Question: I'm trying to render html in my Rails application, but the html shows as plain text.
Here is my edit.erb file:
'''
<form action="/posts/update">
<input type="hidden" name="id" value="<%= post.id %>"/>
<input type="text" name="post[title]" value="<%= post.title %>"/>
<textarea rows="10" cols="30" name="post[body]" id=""><%= post.body %></textarea>
<button type="submit">Update</button>
</form>
'''

I use RubyMine as IDE.
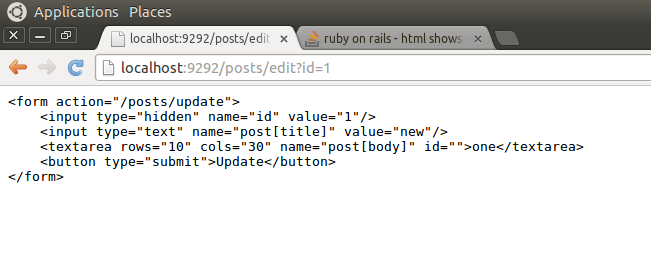
Answer: Change the filename to 'edit.html.erb'.
With only 'erb' Rails doesn't know you are tyring to render 'html' and will render it as text.